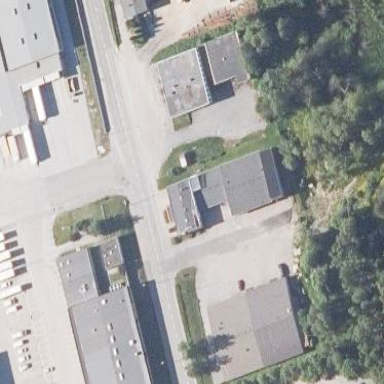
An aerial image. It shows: Industrial building.